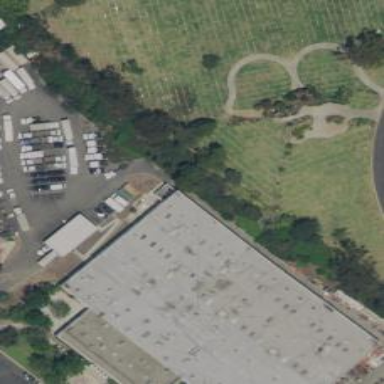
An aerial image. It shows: Industrial building.